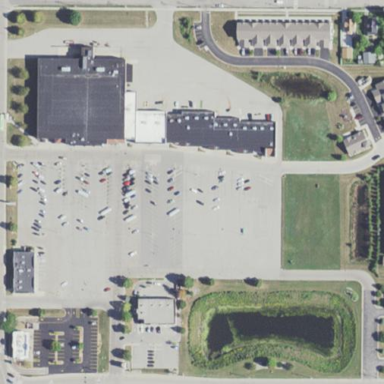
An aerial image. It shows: Retail area with mall.